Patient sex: F
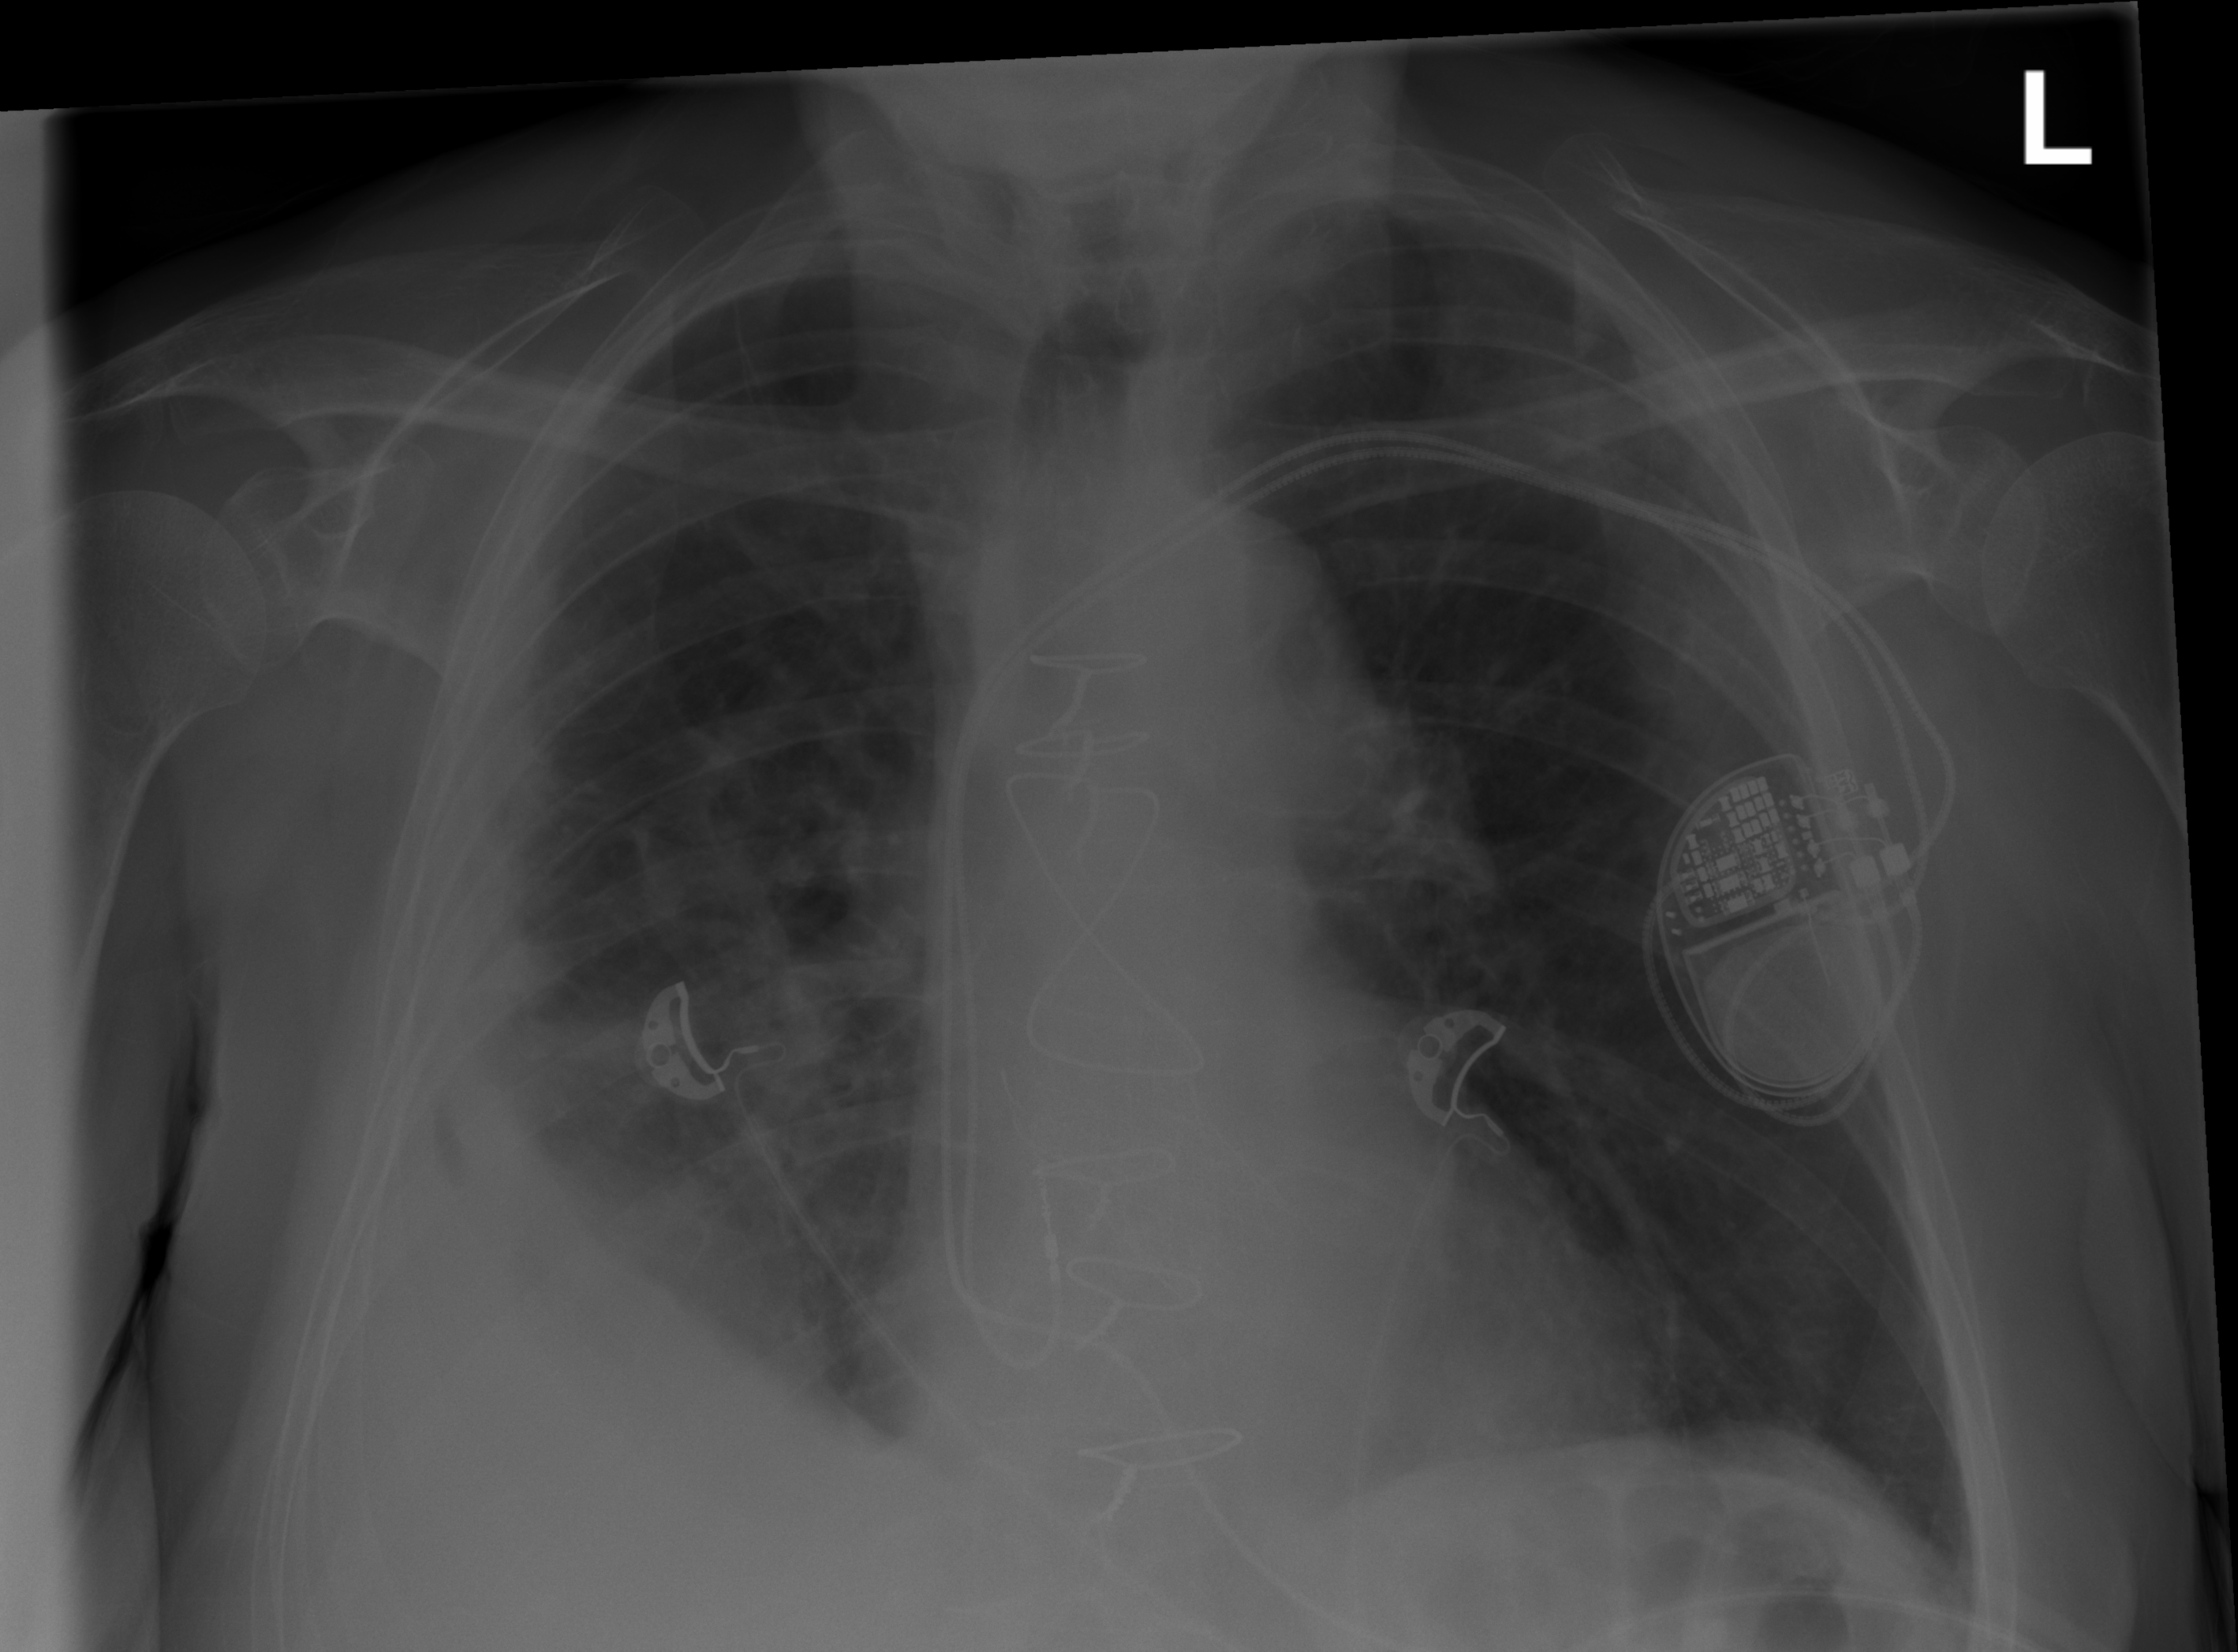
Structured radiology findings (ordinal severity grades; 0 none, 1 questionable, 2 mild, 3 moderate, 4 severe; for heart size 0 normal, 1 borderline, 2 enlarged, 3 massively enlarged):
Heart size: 0
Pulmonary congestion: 0
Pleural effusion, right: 3
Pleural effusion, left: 0
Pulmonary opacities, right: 2
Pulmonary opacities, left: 0
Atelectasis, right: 3
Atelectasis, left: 0